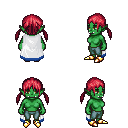
a pixel art fantasy rpg character, female body template, orc, green skin, white trimmed cape, teal pants, ruby red twin-tailed hairstyle, gold boots, four views (front, back, left, right), 2x2 character sprite sheet, small pixel art, hard edges, no anti-aliasing